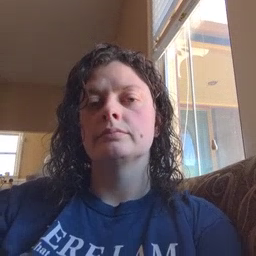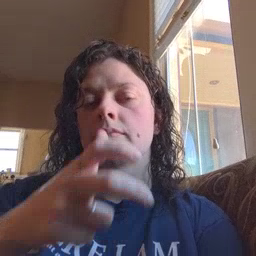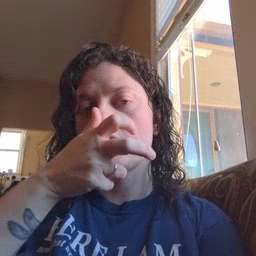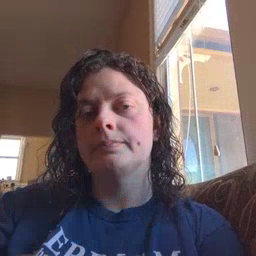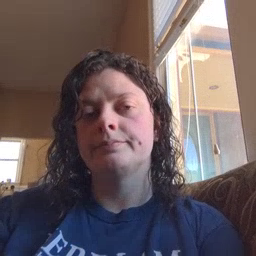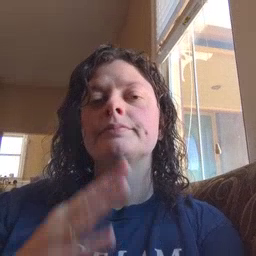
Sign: bug